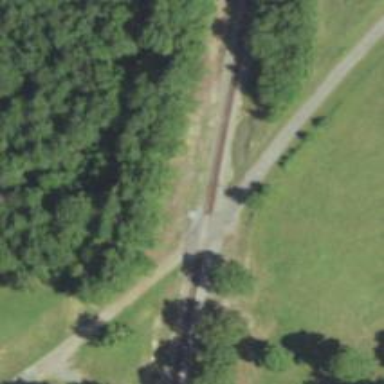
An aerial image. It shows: Level crossing along the railway.